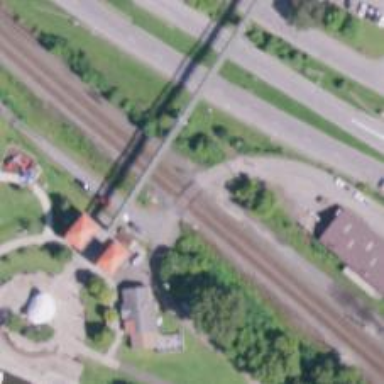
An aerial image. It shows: Railway crossing.